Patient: sex M, age 64
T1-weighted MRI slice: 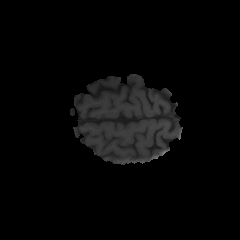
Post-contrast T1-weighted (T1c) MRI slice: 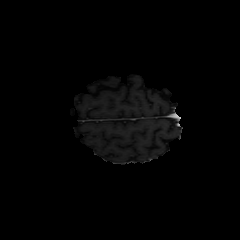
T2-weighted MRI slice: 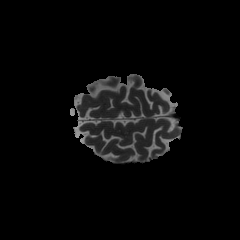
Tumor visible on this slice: no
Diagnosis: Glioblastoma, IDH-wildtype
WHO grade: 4